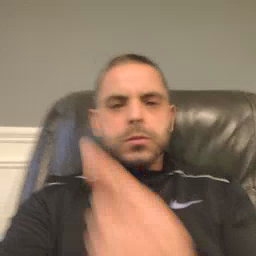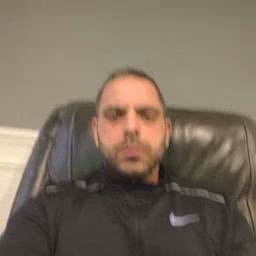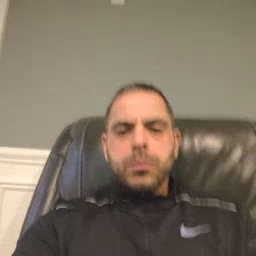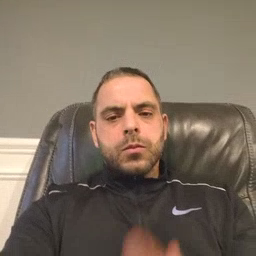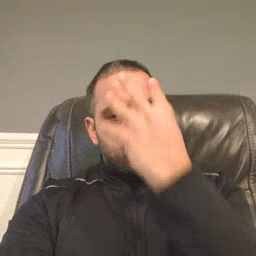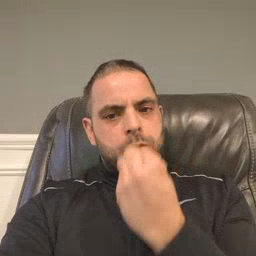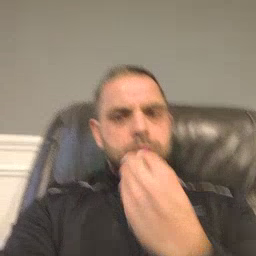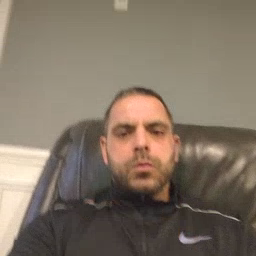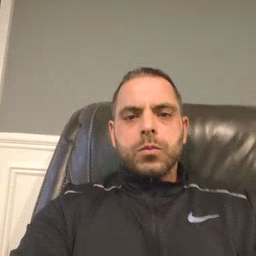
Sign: sleep